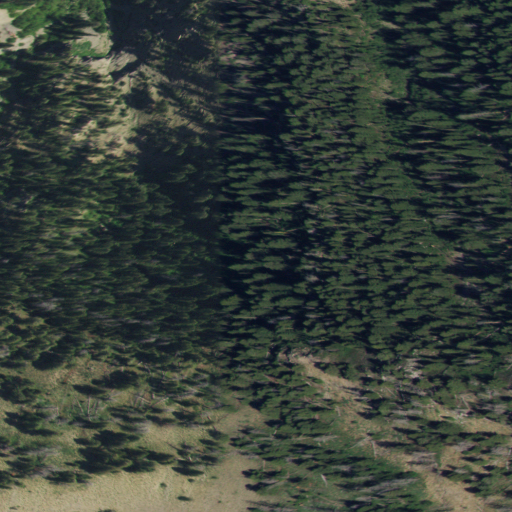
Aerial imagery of cape in Idaho named Windy Peak containing evergreen forest and shrub